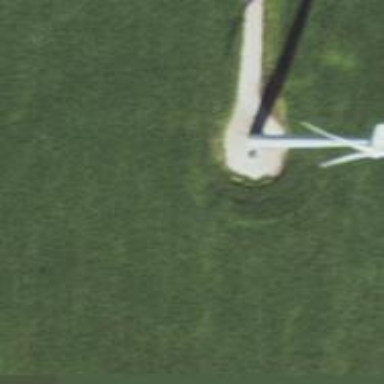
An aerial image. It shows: Wind generator with horizontal axis. The generator is wind turbine.